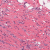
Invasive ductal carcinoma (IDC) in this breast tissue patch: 1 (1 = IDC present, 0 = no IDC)